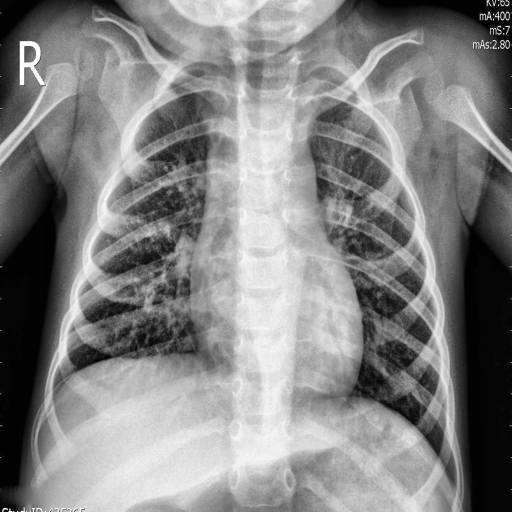
Finding: PNEUMONIA